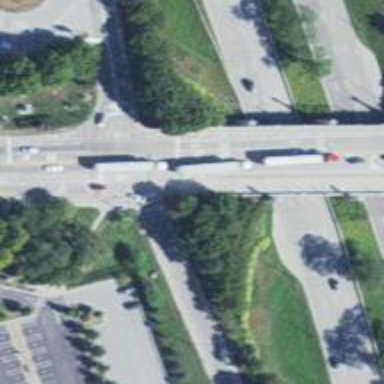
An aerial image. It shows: Secondary road with bridge. There is sidewalk on the left.